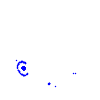
Particle: pion